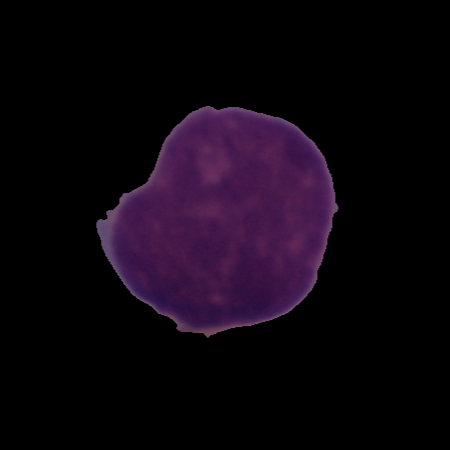
Label: cancer